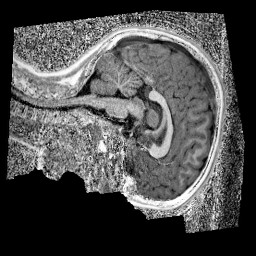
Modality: UNIT1_denoised
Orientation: sagittal
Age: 9
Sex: female
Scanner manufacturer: siemens
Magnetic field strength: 3 T
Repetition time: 4 s
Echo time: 0.00299 s